Field crop: maize
Growth stage: 2
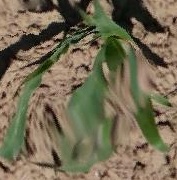
Species: maize